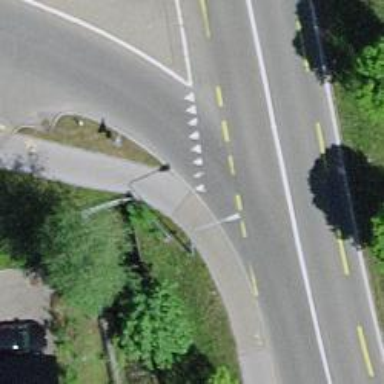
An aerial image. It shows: Paved tertiary link road with cycle track on the right.